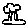
Label: tree